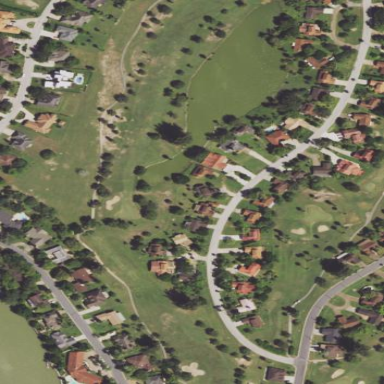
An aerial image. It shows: Golf course.